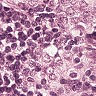
Metastatic tissue present: yes